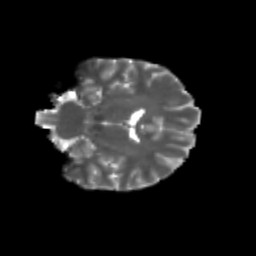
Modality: T2w
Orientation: coronal
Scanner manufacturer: siemens
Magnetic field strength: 3 T
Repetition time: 4.16 s
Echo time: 0.0806 s